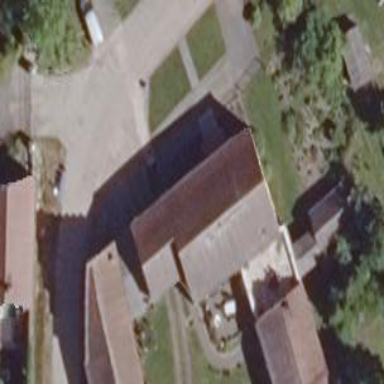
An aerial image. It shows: Farm building.